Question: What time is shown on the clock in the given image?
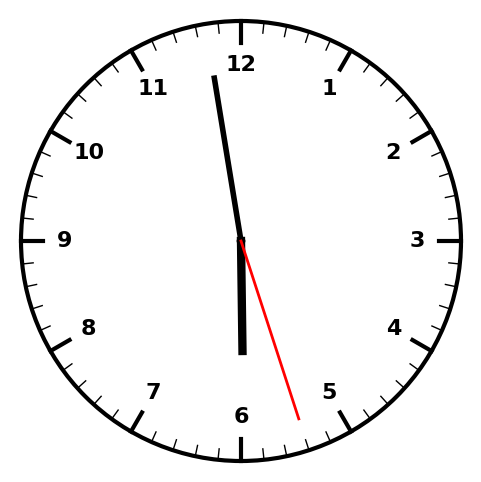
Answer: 05:58:27